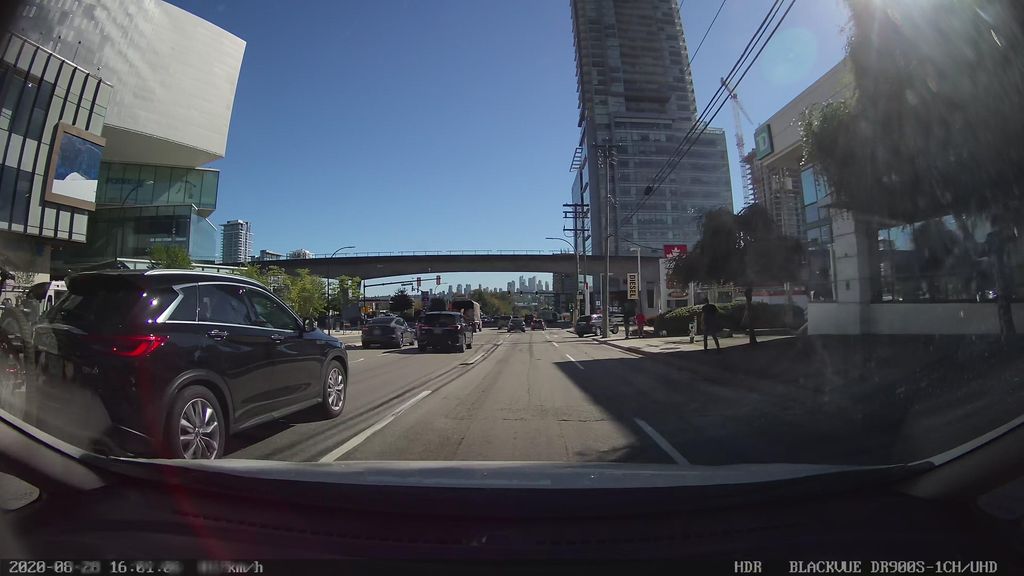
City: vancouver